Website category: university
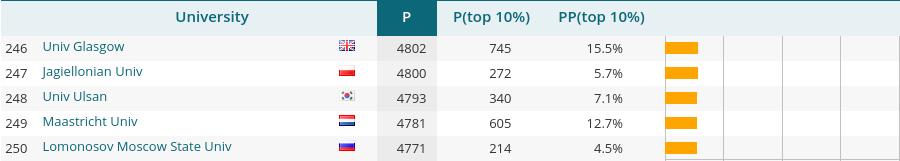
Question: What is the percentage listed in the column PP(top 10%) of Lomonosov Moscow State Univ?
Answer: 4.5%

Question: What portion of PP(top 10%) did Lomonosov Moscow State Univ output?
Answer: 4.5%

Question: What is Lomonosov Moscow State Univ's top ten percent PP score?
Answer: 4.5%

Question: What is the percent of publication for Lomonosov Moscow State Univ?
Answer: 4.5%

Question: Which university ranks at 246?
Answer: Univ Glasgow

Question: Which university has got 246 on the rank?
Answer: Univ Glasgow

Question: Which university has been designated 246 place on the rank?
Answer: Univ Glasgow

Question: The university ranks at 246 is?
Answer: Univ Glasgow

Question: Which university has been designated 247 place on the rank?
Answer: Jagiellonian Univ

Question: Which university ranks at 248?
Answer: Univ Ulsan

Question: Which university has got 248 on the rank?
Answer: Univ Ulsan

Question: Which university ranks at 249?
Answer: Maastricht Univ

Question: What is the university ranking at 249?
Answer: Maastricht Univ

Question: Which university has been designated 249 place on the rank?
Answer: Maastricht Univ

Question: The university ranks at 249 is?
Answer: Maastricht Univ

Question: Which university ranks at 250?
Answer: Lomonosov Moscow State Univ

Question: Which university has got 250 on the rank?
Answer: Lomonosov Moscow State Univ

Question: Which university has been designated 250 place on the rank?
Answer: Lomonosov Moscow State Univ

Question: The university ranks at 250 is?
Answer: Lomonosov Moscow State Univ

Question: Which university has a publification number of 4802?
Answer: Univ Glasgow

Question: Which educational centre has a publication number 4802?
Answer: Univ Glasgow

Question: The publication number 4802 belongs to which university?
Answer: Univ Glasgow

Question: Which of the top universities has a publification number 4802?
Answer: Univ Glasgow

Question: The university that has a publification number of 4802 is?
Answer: Univ Glasgow

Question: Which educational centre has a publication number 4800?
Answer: Jagiellonian Univ

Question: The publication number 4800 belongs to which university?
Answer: Jagiellonian Univ

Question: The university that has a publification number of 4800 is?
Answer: Jagiellonian Univ

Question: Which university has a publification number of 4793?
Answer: Univ Ulsan

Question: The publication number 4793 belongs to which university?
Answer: Univ Ulsan

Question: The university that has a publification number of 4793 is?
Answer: Univ Ulsan

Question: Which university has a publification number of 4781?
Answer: Maastricht Univ

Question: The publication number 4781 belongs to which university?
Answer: Maastricht Univ

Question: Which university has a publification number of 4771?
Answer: Lomonosov Moscow State Univ

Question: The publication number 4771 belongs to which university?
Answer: Lomonosov Moscow State Univ

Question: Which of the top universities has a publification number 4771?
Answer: Lomonosov Moscow State Univ

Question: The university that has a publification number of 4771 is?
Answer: Lomonosov Moscow State Univ

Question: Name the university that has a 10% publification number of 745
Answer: Univ Glasgow

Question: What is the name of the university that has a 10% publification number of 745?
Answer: Univ Glasgow

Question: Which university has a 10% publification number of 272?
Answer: Jagiellonian Univ

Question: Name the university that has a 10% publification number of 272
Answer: Jagiellonian Univ

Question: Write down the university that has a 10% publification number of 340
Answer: Univ Ulsan

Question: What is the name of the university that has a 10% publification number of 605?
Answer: Maastricht Univ

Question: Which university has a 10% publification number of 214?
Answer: Lomonosov Moscow State Univ

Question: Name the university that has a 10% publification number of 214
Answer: Lomonosov Moscow State Univ

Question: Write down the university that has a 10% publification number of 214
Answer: Lomonosov Moscow State Univ